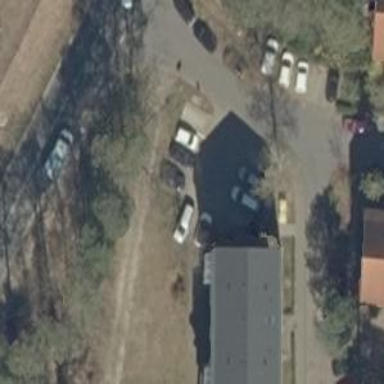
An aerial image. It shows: Parking area with surface.